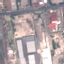
Label: Industrial